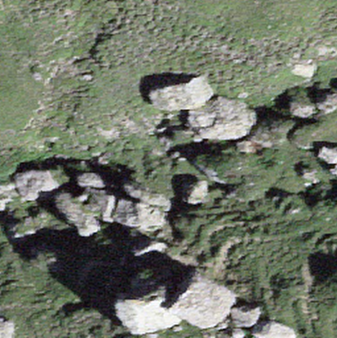
Label: bouldering_area